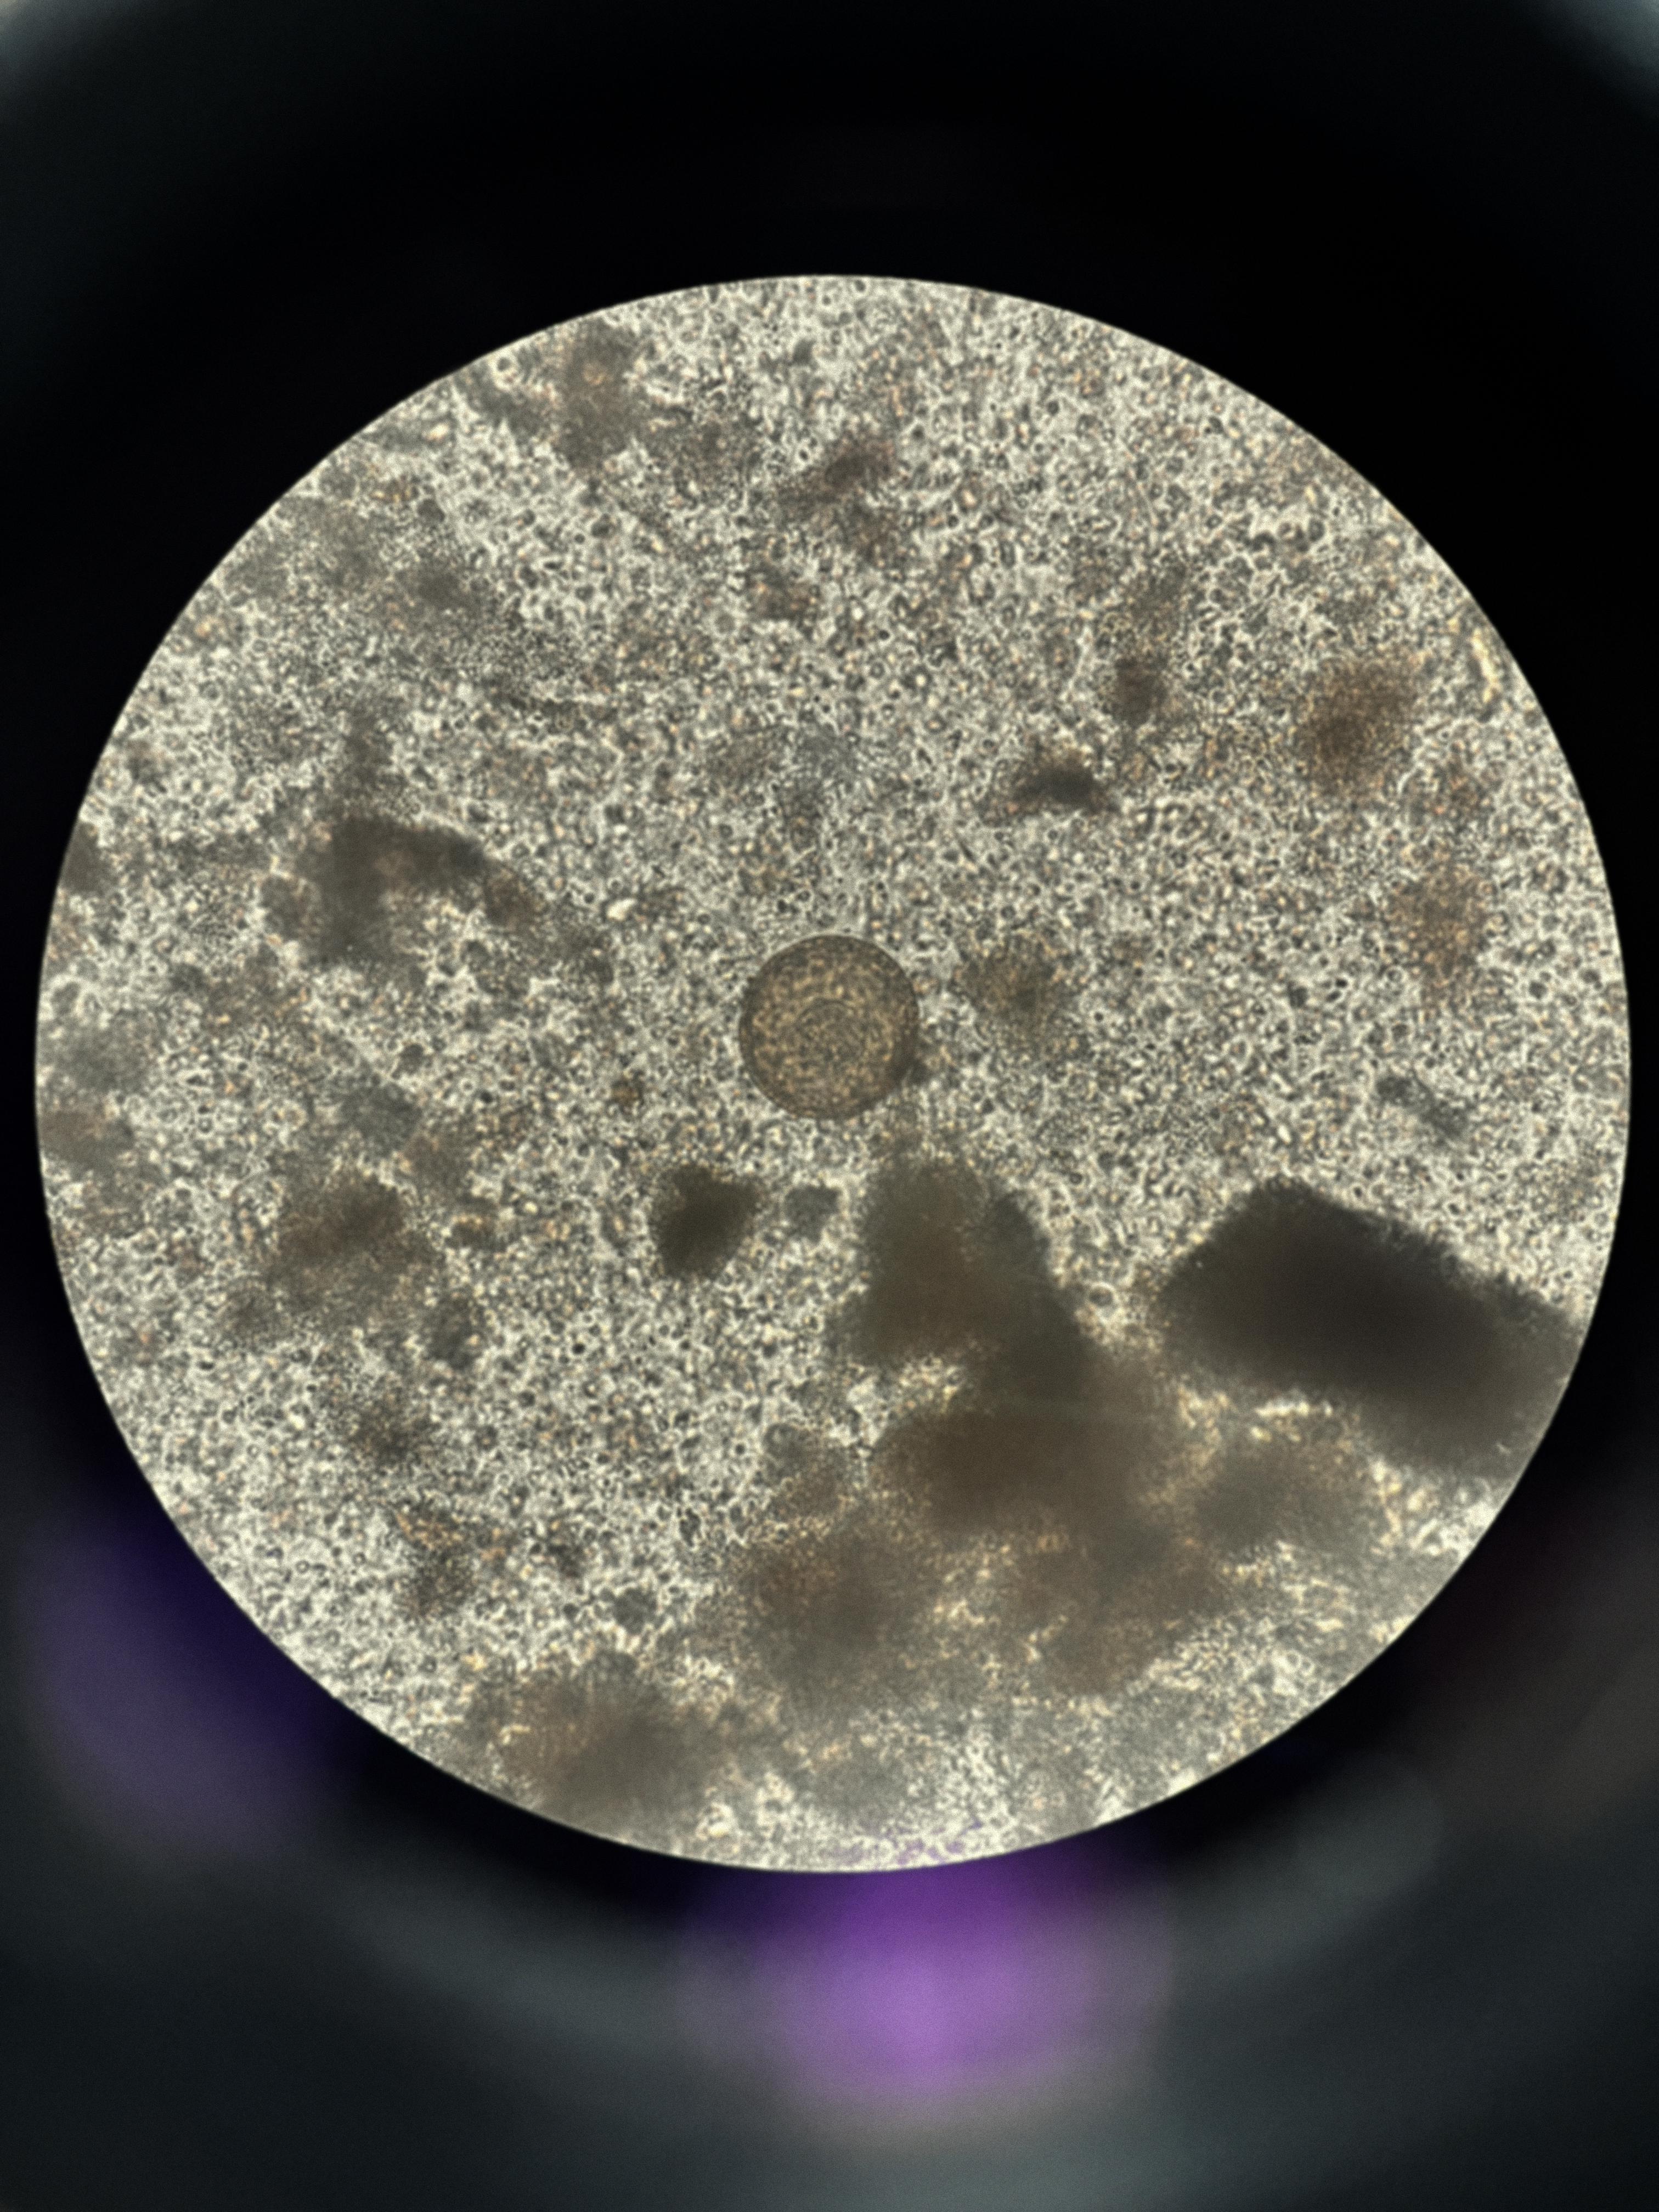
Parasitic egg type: Hymenolepis diminuta